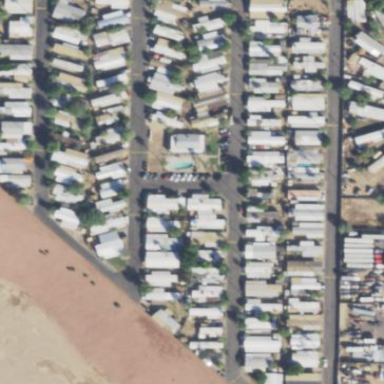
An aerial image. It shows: Residential area with mobile homes.